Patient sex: F
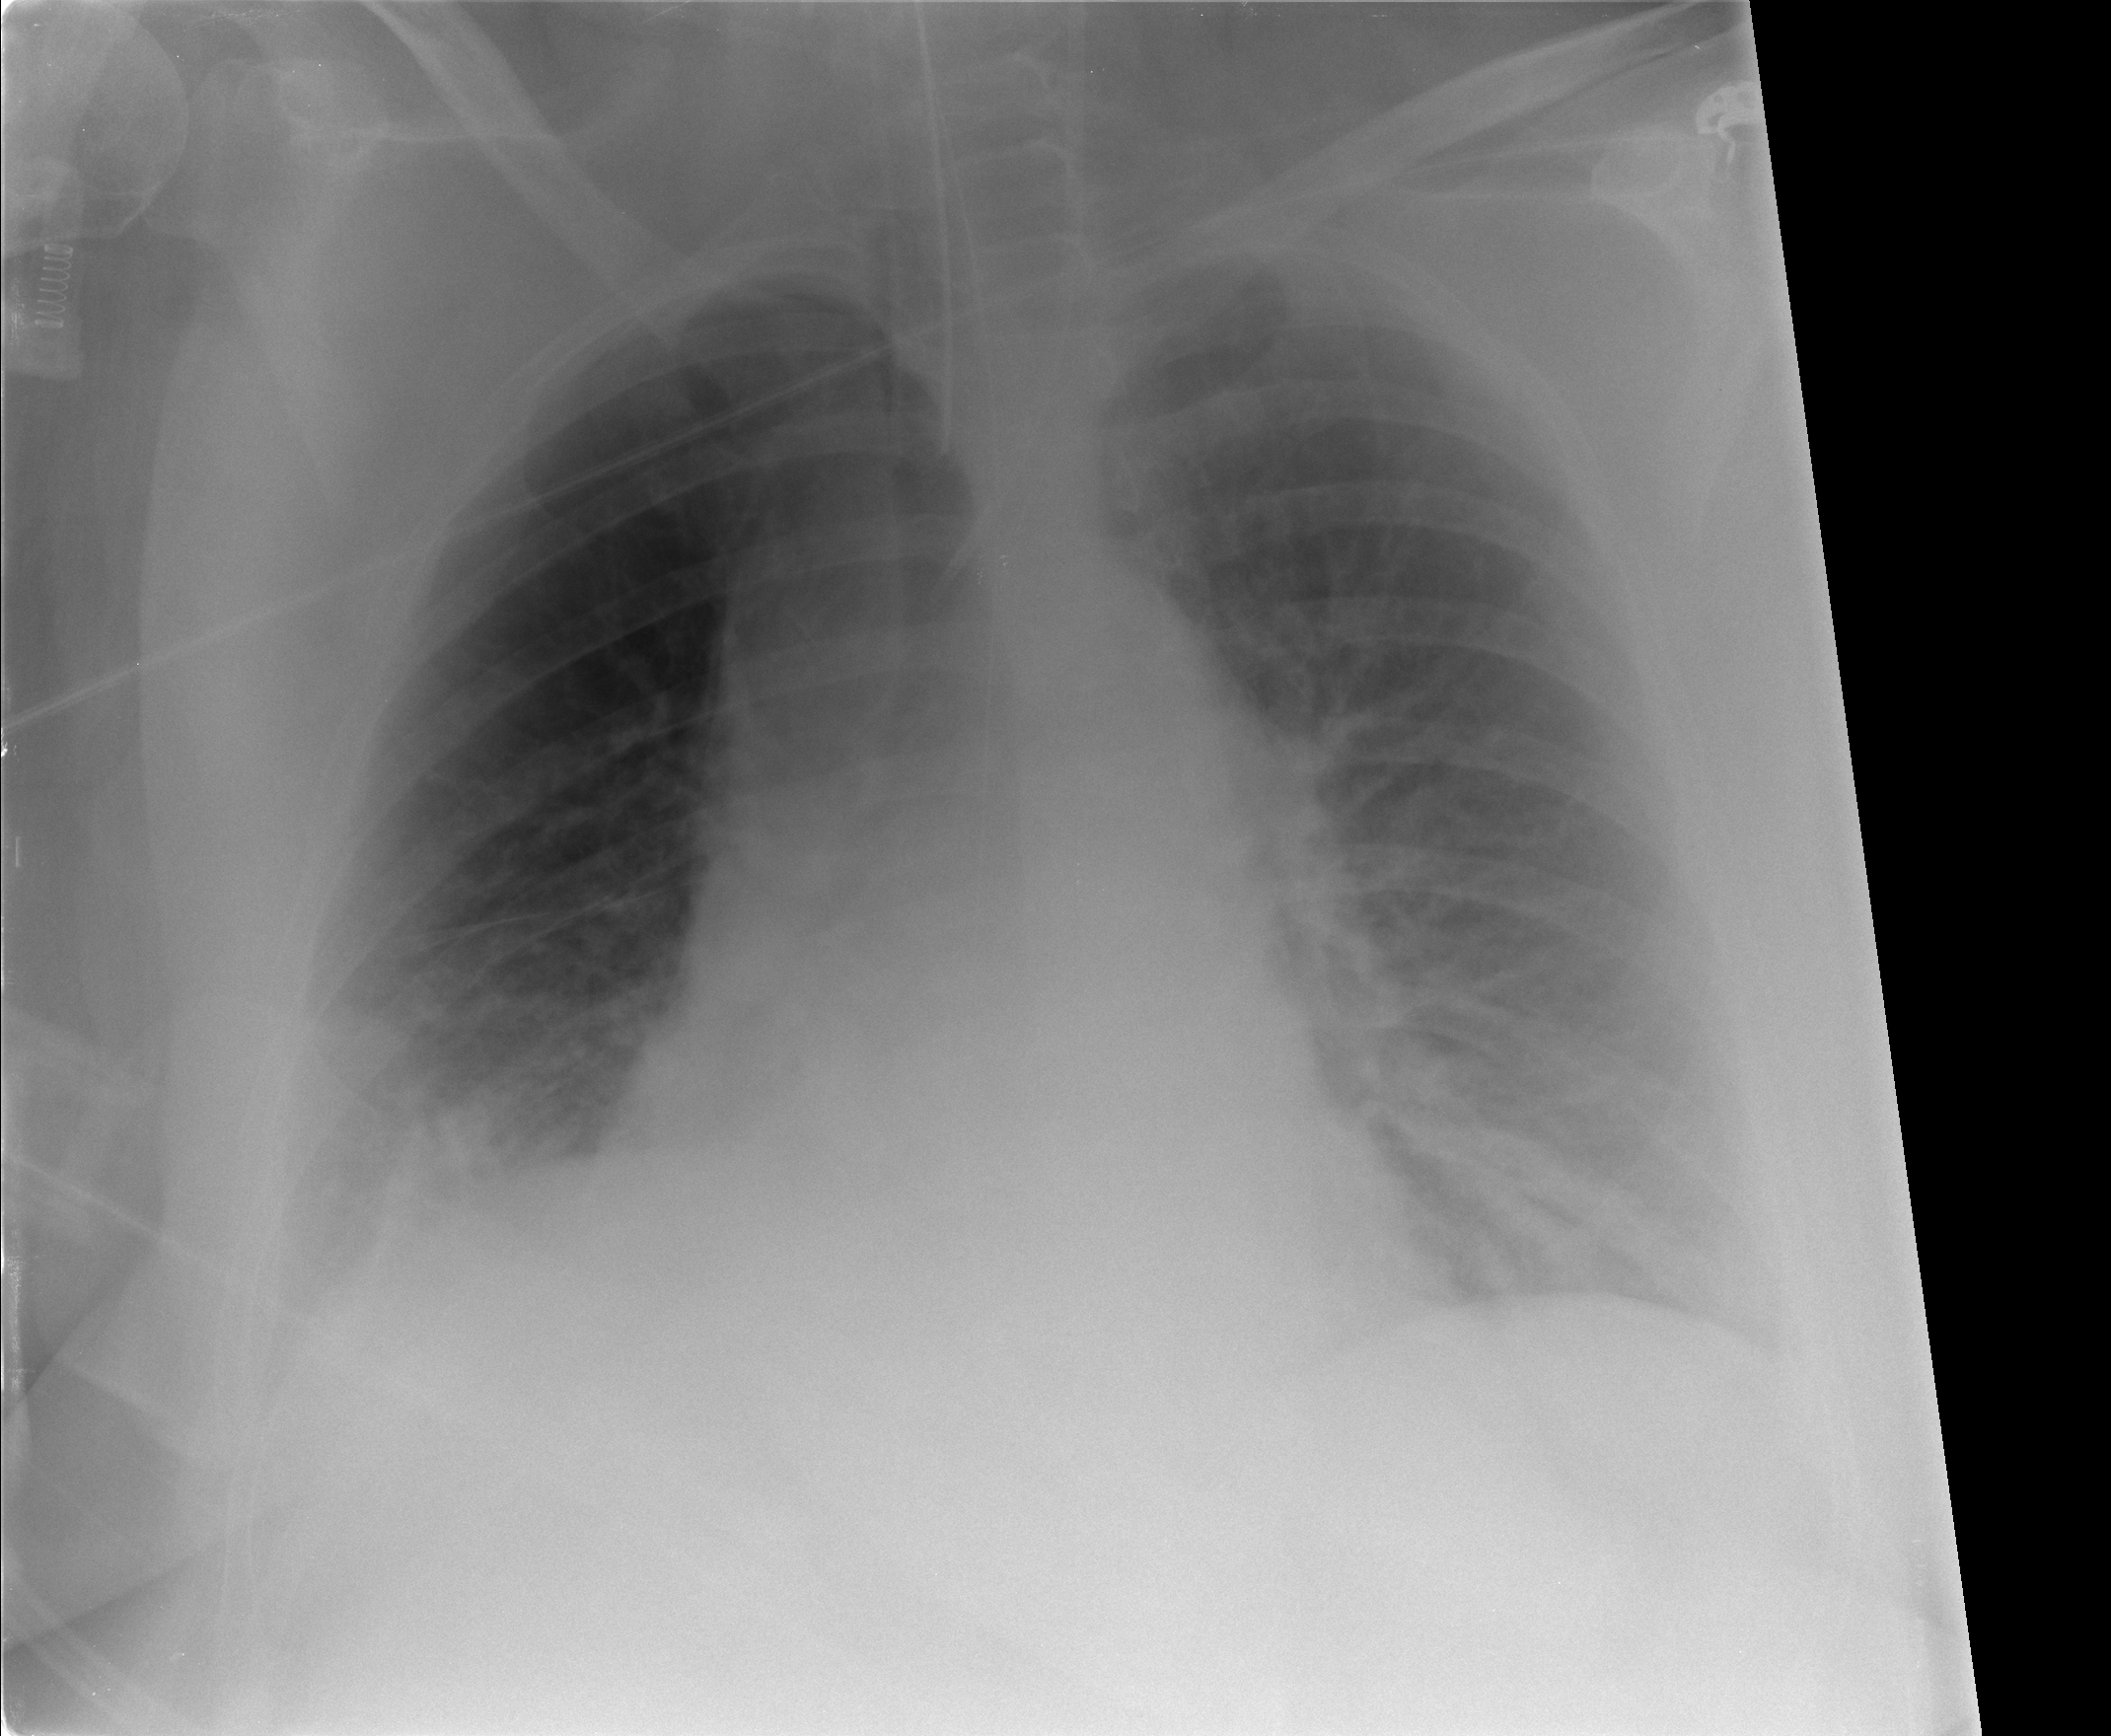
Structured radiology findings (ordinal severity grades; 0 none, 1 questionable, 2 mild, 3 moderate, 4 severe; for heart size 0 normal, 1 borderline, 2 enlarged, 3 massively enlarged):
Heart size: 2
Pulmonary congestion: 0
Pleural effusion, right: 0
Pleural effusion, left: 0
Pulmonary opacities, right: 0
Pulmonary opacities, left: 0
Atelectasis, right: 1
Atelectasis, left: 2